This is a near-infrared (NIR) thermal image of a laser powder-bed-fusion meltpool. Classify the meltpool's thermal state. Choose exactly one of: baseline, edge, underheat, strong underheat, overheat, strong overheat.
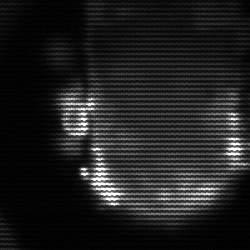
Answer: baseline